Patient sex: F
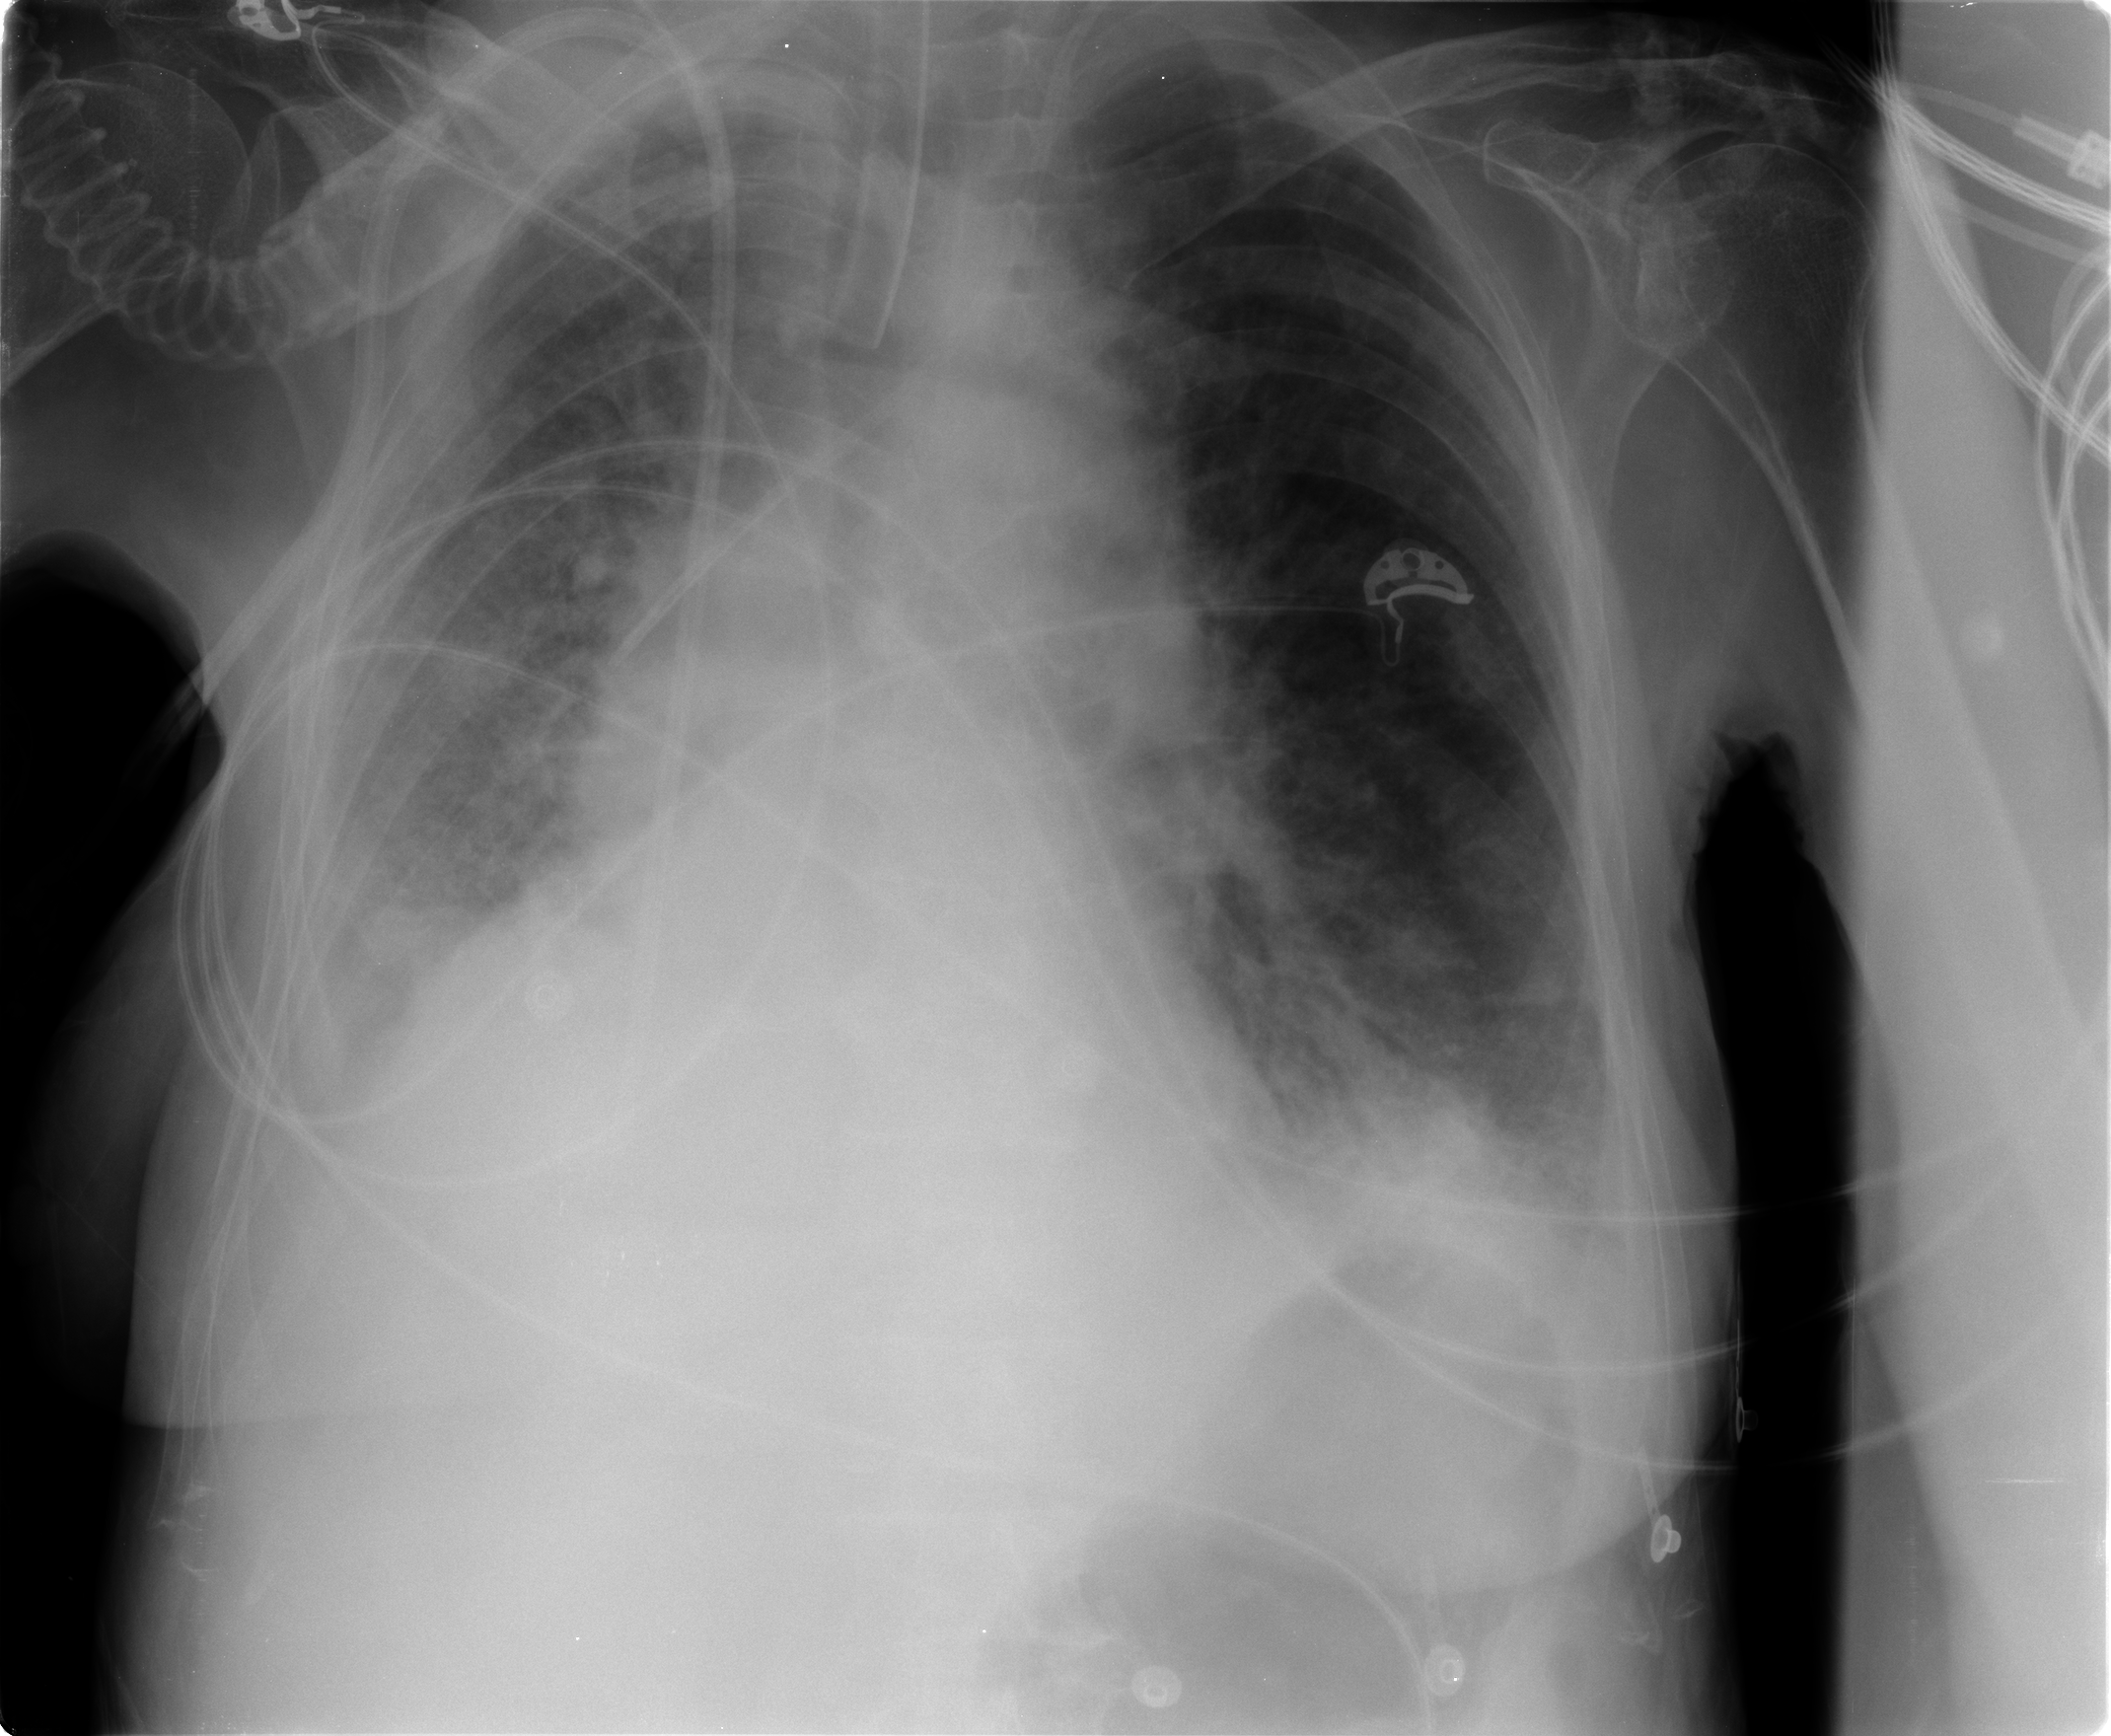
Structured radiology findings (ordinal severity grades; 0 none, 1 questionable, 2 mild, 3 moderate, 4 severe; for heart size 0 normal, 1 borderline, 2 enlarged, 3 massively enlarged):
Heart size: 0
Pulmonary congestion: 3
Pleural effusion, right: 2
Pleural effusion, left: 2
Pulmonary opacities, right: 3
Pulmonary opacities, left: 2
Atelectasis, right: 2
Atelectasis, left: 2